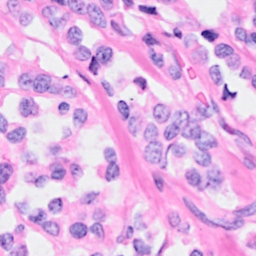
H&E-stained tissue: Breast